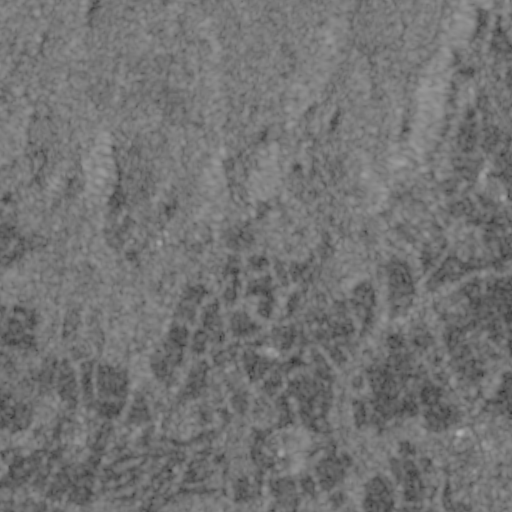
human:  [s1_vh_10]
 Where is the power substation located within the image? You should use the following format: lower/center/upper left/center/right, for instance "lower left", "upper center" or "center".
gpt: The power substation is located in the lower right of the image.
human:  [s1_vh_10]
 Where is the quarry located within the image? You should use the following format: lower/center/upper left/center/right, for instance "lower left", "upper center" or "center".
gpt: The quarry is located in the upper right of the image.
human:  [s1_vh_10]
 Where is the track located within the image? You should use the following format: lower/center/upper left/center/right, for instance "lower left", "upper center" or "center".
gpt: There is no track in the image.

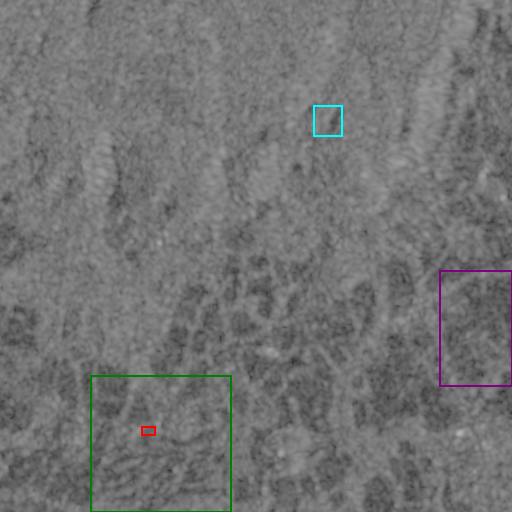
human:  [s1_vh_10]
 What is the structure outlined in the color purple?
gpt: The structure outlined in purple is a crop field.
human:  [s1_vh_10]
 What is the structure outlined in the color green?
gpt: The structure outlined in green is a park.
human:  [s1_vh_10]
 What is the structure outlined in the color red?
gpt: The structure outlined in red is a parking lot.
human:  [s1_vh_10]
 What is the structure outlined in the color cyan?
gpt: The structure outlined in cyan is a quarry.
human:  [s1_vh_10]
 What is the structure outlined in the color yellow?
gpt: There is no yellow outline.